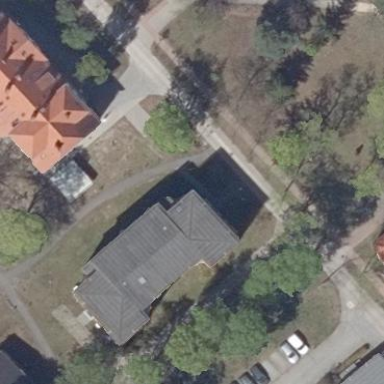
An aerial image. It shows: Office building.